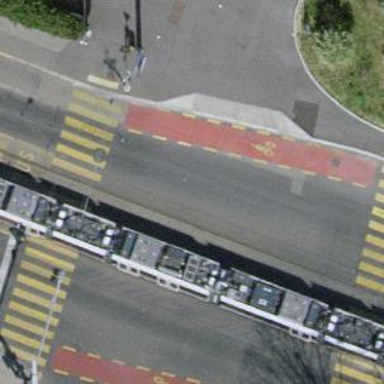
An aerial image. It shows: Road with traffic signals.